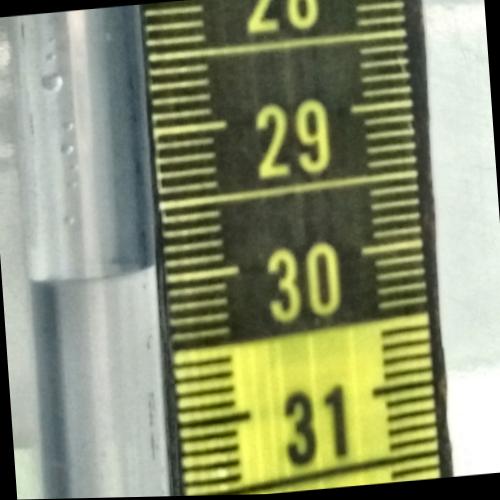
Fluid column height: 29.9 cm